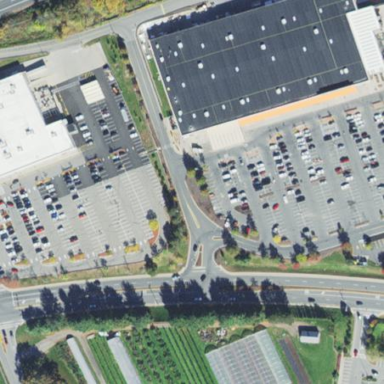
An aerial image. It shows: Retail building.